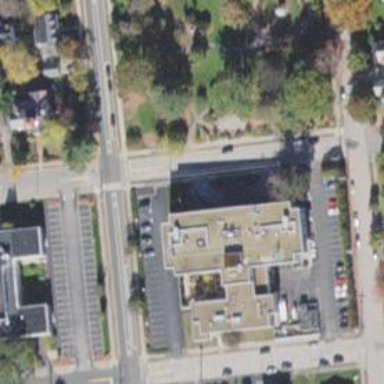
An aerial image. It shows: Nursing home building.